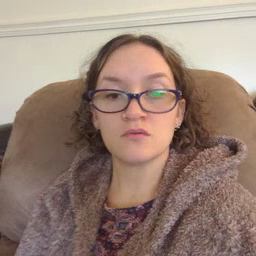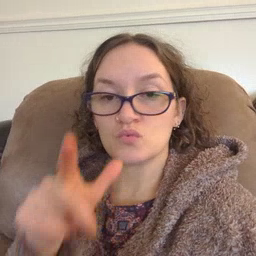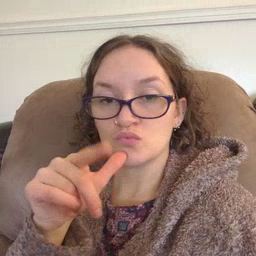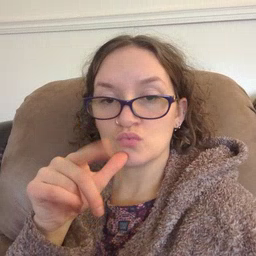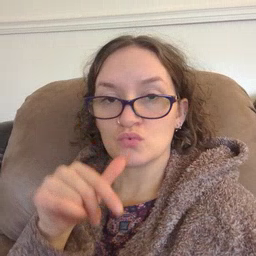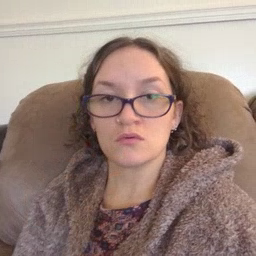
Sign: who